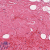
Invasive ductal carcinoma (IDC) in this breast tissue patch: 0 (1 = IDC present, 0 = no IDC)